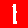
Digit: 1